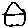
Label: house